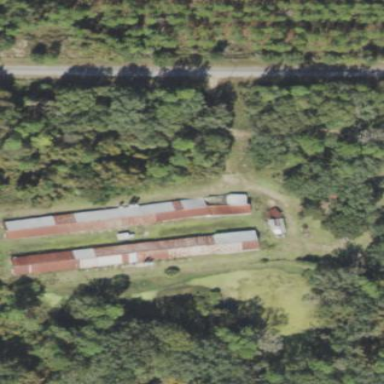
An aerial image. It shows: Poultry farmyard.